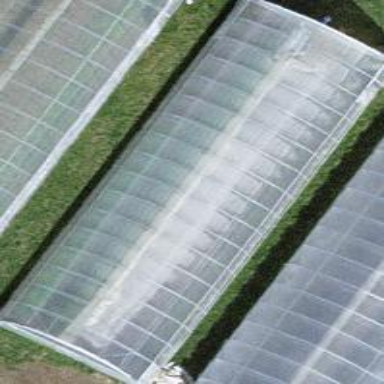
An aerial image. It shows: Greenhouse.